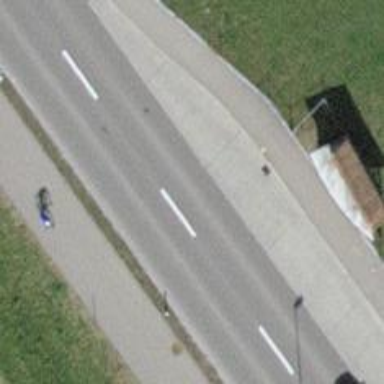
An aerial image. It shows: Bus stop with designated stop position for public transport.